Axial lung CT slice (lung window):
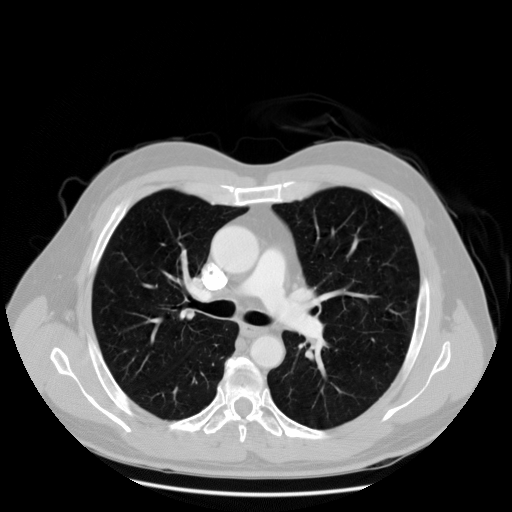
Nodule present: no